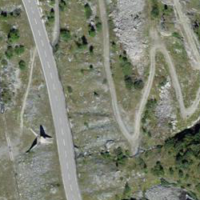
EUNIS habitat code: 31
Species observed at this site:
Falco tinnunculus